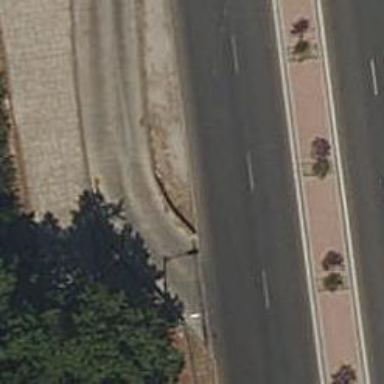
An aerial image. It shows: Kerb serving as barrier.